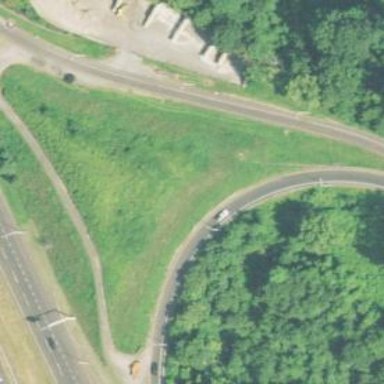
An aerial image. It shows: Asphalt motorway link.